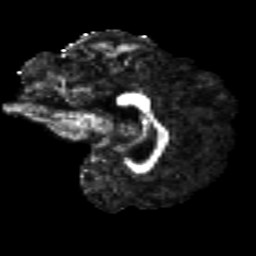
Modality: FA
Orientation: sagittal
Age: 21
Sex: female
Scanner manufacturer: siemens
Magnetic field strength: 3 T
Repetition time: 8.8 s
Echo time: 0.085 s